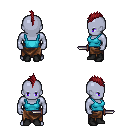
a pixel art fantasy rpg character, male body template, dark elf, purple skin, teal pirate shirt, robe skirt, brunette mohawk hairstyle, black shoes, dagger, four views (front, back, left, right), 2x2 character sprite sheet, small pixel art, hard edges, no anti-aliasing